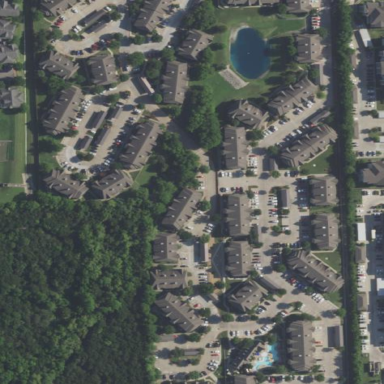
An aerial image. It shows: Residential area with apartments.